Question:
As you can see, the e-mail should be valid. Regardless of what I enter, z returns null. Am I using the wrong syntax, entirely?
How do I make this regex return true?
Thanks!
'''
function emailValidate() {
var x = document.forms["creation"]["emailCreation"].value;
var y = x.length;
var z = x.match(" /^(([^<>()[\]\.,;:\s@"]+(\.[^<>()[\]\.,;:\s@"]+)*)|(".+"))@((\[[0-9]{1,3}\.[0-9]{1,3}\.[0-9]{1,3}\.[0-9]{1,3}\])|(([a-zA-Z\-0-9]+\.)+[a-zA-Z]{2,}))$/");
var_dump(z);
var_dump(x);
'''
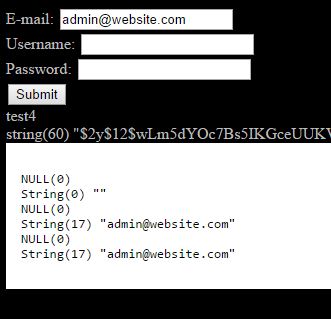
Answer: If you are not actually wanting to get matches and are just wanting to test that the email fits the regular express than use the <URL> method of the RegExp object and pass the string you want to test against.
'''
var emailReg = /^(([^<>()[\]\.,;:\s@"]+(\.[^<>()[\]\.,;:\s@"]+)*)|(".+"))@((\[[0-9]{1,3}\.[0-9]{1,3}\.[0-9]{1,3}\.[0-9]{1,3}\])|(([a-zA-Z\-0-9]+\.)+[a-zA-Z]{2,}))$/;
function emailValidate() {
var x = document.forms["creation"]["emailCreation"].value;
var y = x.length;
var z = emailReg.test(x);
alert(z);
return z;
}
'''
'''
<form name="creation" onsubmit="return emailValidate()">
<input name="emailCreation" type="email" />
<input type="submit" />
</form>
'''